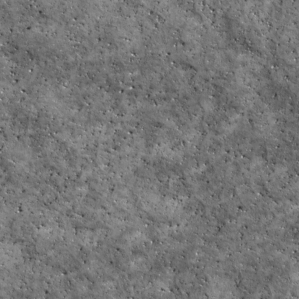
Label: non_frost